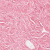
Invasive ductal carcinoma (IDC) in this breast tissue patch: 0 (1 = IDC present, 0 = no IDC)